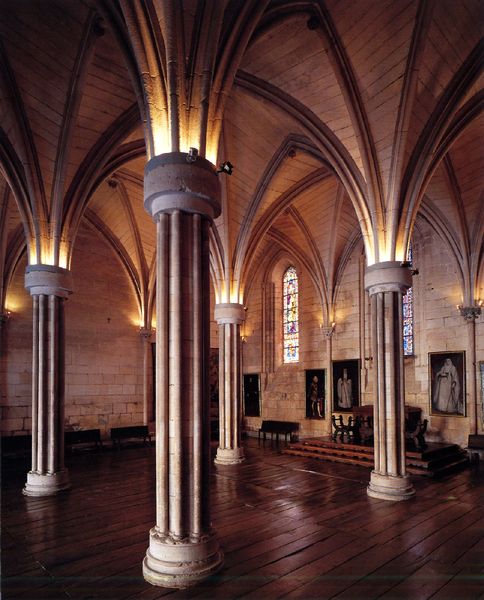
Titel: Las Huelgas Reales in Burgos
Künstler: König Alfonso VIII.
Standort: Burgos (EU - E)
Schlagwörter: gemälde, schatten, braun, fenster, glas, holz, lampen, licht, pfeiler, raum, säule, säulen, zimmer, sockel, stein, steine, innenraum, kirche, boden, decke, innen, gotik, bilder, bogen, parkett, bank, dielen, treppe, holzboden, stufen, leuchten, foto, bögen, gewölbe, rippen, altar, bänke, ausstellung, kreuzrippen, romanik, museum, bode, foro, strahler, kreuzgrad, diesnste